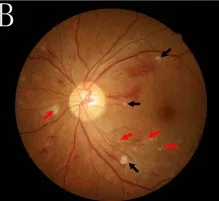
Fundus photograph, FFA and SD-OCT of the left eye. (A,B) Funduscopic examination revealed retinal oedema, intraretinal haemorrhage, elschnig spots (red arrows), hard exudates and cotton-wool spots (black arrows) in left eye.
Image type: ophthalmic_imaging (fundus_photograph)